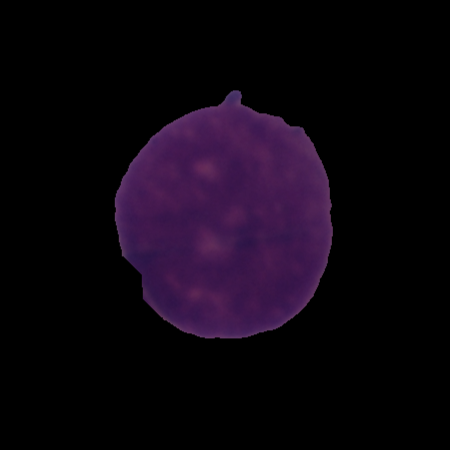
Label: cancer